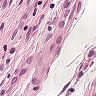
Metastatic tissue present: no